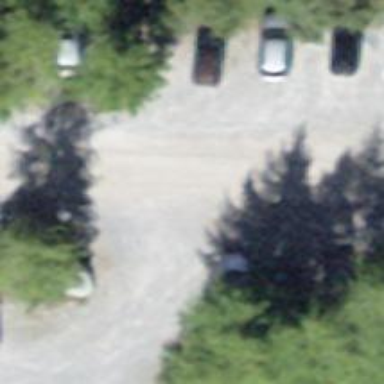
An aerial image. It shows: Road serving as parking aisle.